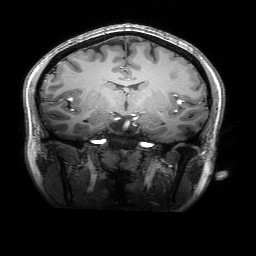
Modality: T1w
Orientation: sagittal